Group 1:
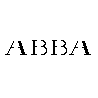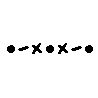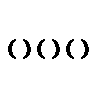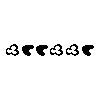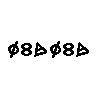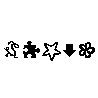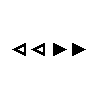
Group 2:
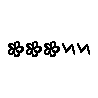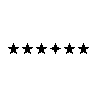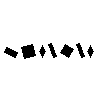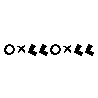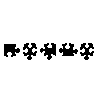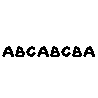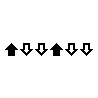
Rule separating the two groups: Reversing the sequence permutes the objects vs. not.
Comments: Equivalently, some permutation of the objects reverses the sequence vs. not.

Palindromes fit left. Strings of distinct objects repeated any number of times fit left.
Author: Aaron David Fairbanks